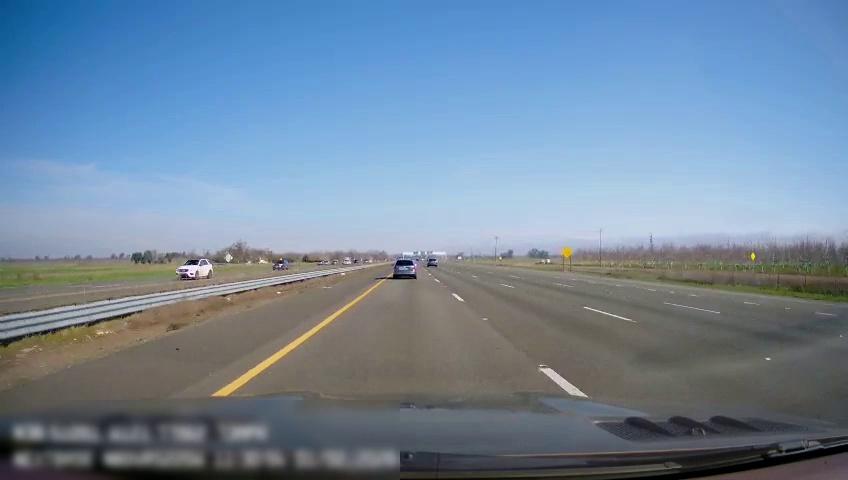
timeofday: Day
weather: Sunny
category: Drivable Space
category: Drivable Space
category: Vehicles | SUV
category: Vehicles | SUV
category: Vehicles | SUV
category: Vehicles | SUV
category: Lanes | Current Lane
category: Lanes | Current Lane
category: Lanes | Alternate Lane
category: Lanes | Alternate Lane
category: Lanes | Alternate Lane
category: Lanes | Opposite Lane
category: Lanes | Opposite Lane
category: Traffic | Signs